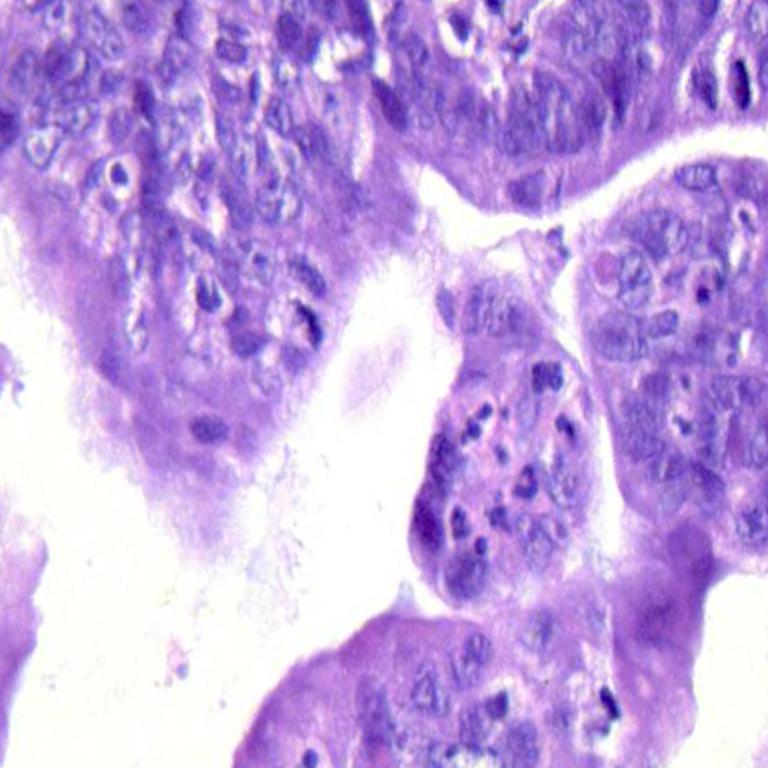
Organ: colon
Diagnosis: adenocarcinomas